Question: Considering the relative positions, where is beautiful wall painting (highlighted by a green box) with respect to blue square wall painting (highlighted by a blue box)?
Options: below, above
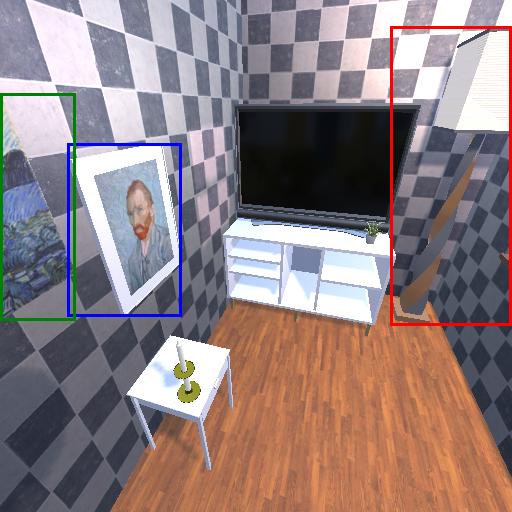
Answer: below